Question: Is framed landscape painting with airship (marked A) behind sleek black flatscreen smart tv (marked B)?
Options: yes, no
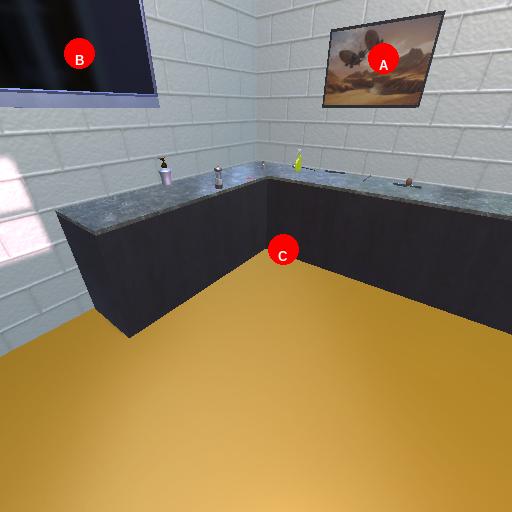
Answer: yes